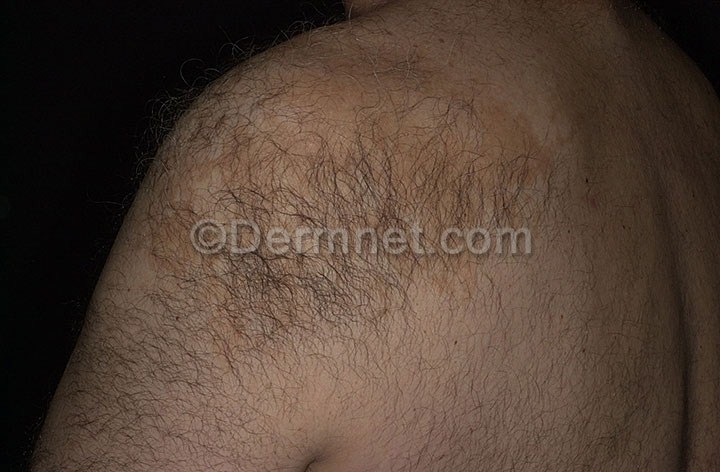
Disease: Melanoma Skin Cancer Nevi and Moles